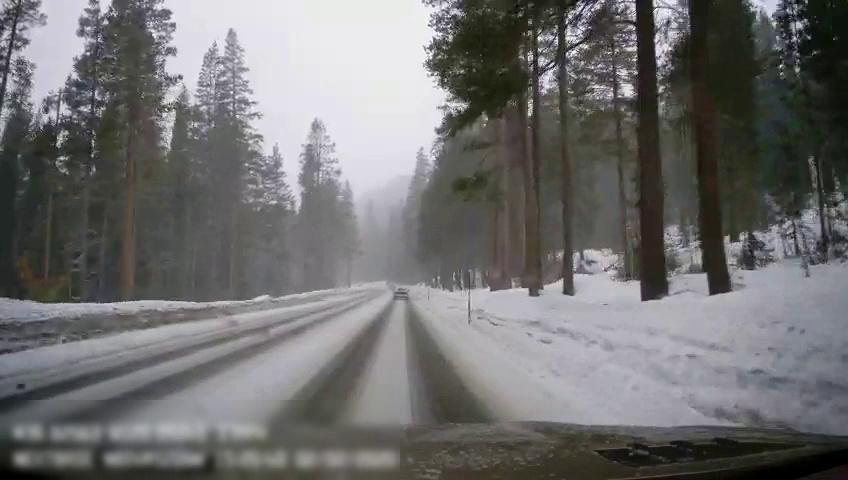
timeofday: Day
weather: Snowy
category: Drivable Space
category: Vehicles | SUV